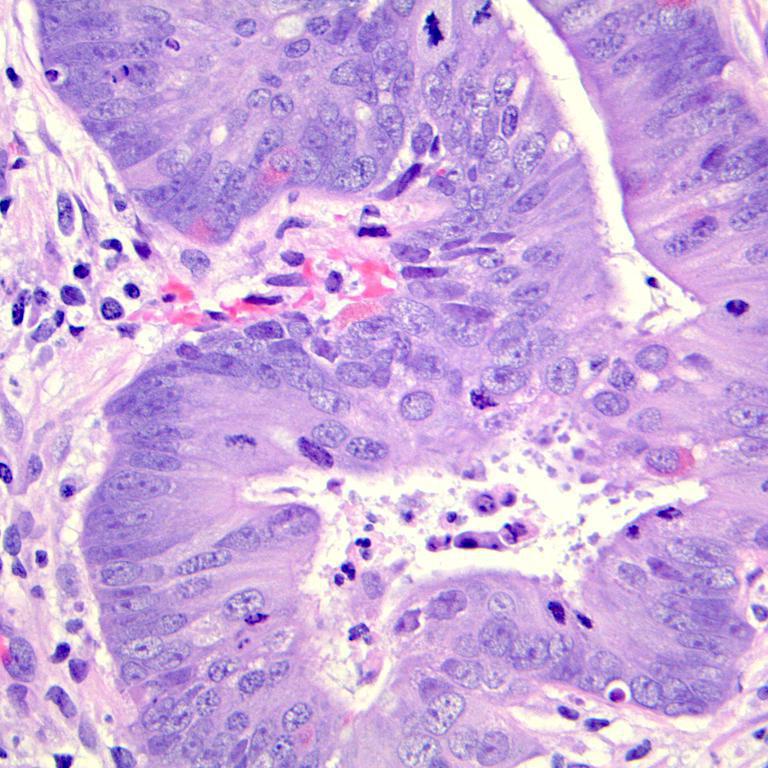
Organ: colon
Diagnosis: adenocarcinomas